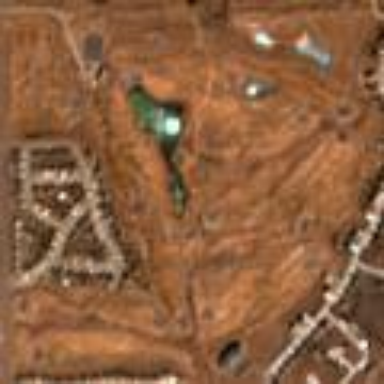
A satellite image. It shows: Golf course.